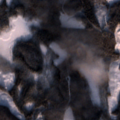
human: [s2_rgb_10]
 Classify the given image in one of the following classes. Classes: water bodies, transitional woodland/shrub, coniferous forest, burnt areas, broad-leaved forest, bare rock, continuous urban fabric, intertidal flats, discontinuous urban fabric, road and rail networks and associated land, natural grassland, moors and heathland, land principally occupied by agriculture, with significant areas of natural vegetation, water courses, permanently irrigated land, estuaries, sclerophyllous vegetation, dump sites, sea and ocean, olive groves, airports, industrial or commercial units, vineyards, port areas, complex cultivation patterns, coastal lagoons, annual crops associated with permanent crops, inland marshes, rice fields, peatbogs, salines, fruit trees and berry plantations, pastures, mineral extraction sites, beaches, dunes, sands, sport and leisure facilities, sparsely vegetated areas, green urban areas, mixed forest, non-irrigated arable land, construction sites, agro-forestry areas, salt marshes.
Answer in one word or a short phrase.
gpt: coniferous forest, mixed forest, transitional woodland/shrub